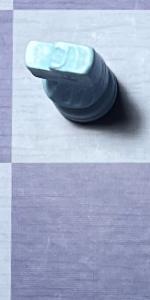
Label: Empty